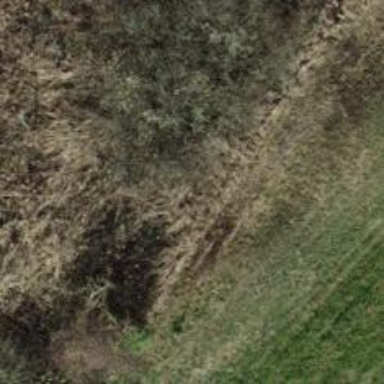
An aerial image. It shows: Vast expanse of grassland.